Question: How do you get google to index like in the image below. Is this a function of the crawler or can you manipulate google to disply your site this way?

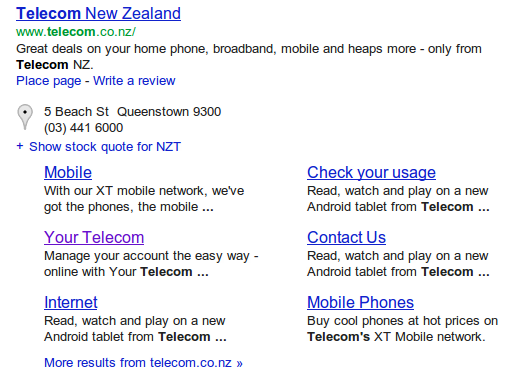
Answer: You can get the crawler to recognize your <URL>, but theres not garantuee hat they show up on the searchresults. In fact on most sites they don't.
Here's how to get your sitelinks crawled (from the webmaster tools page):
- - - <URL>-